Aerial crown-view tile of a tropical tree (Barro Colorado Island, Panama), acquired 20250217:
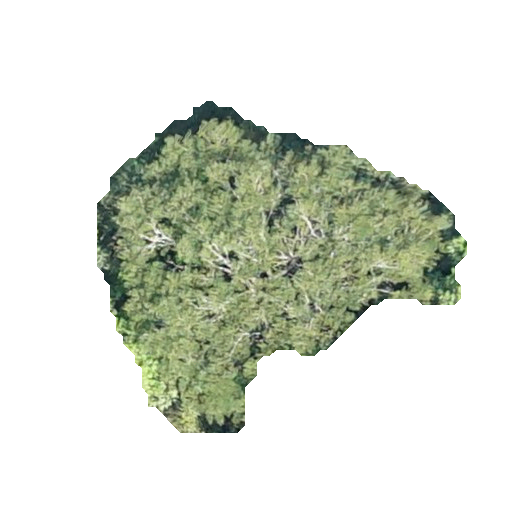
Species: Jacaranda copaia
GBIF accepted scientific name: Jacaranda copaia
Crown area: 108.133 m²